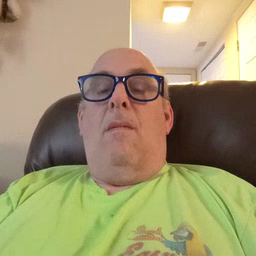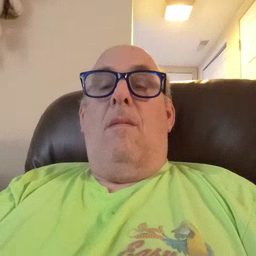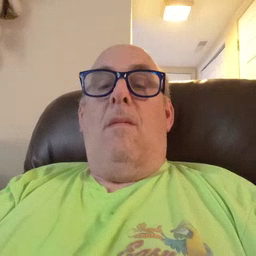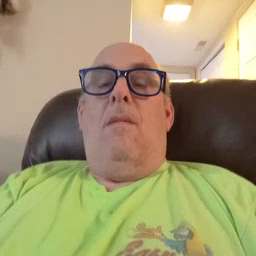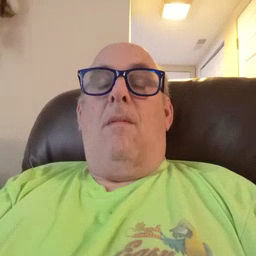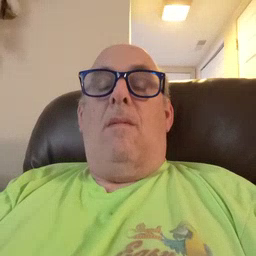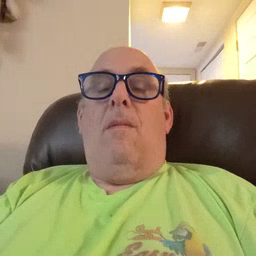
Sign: person